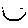
Label: smiley face